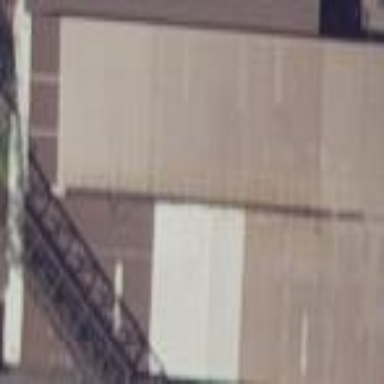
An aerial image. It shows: Industrial building.